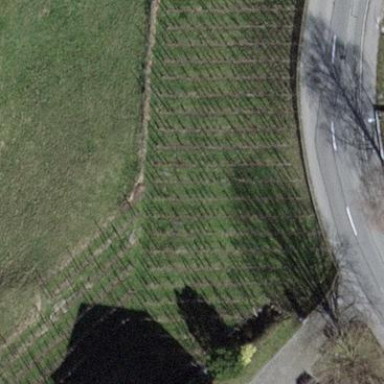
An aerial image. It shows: Vineyard with grape crops.